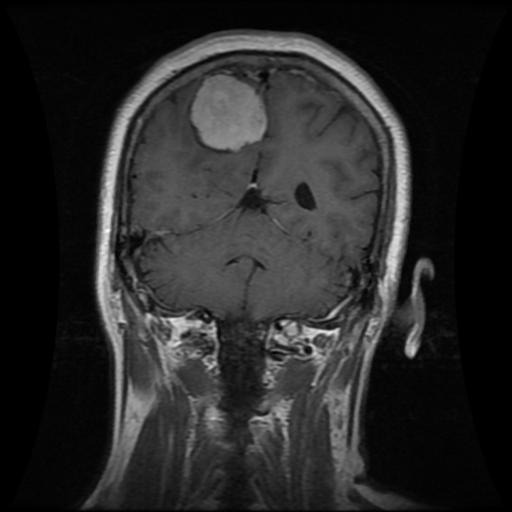
Label: meningioma